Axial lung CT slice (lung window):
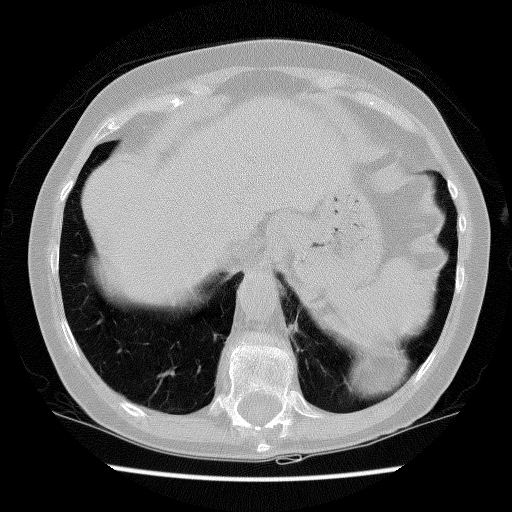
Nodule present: no